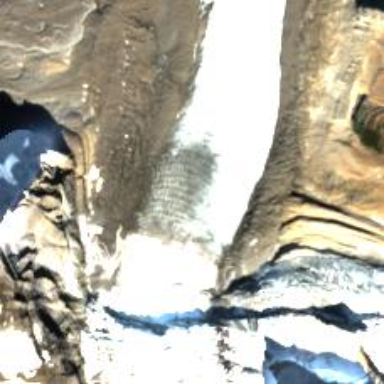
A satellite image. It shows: Majestic glacier in the distance.